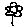
Label: flower